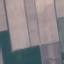
Land use / land cover: AnnualCrop